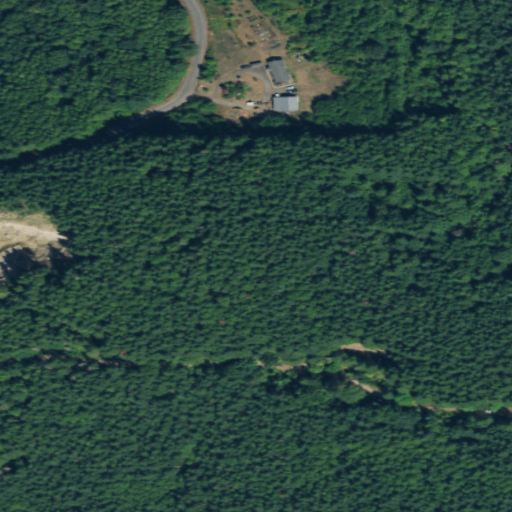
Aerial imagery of mountain in Washington named Mount Brynion containing evergreen forest, open development, deciduous forest, grassland, mixed forest, pasture, low intensity development, and medium intensity development